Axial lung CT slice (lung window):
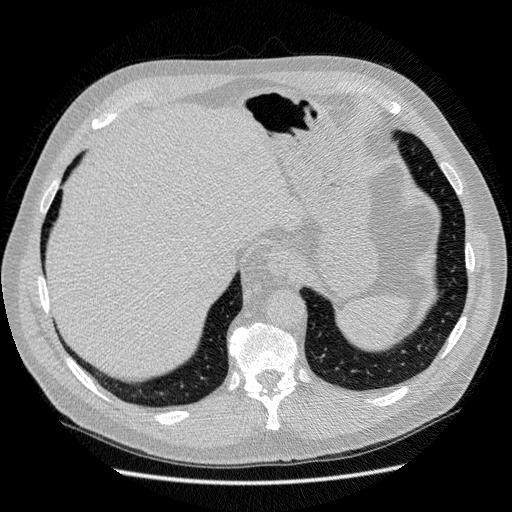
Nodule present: no